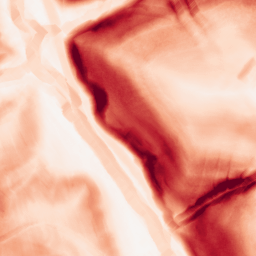
Category: morphological
Decomposition family: morphological_gradient
Decomposition parameters: size: 7
shape: diamond
Upsampling method: lanczos
Upsampling parameters: scale: 2
Upsampling scale: 2